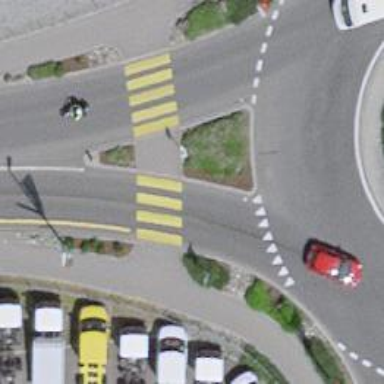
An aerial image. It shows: Zebra crossing on the road.